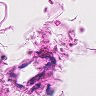
Metastatic tissue present: no